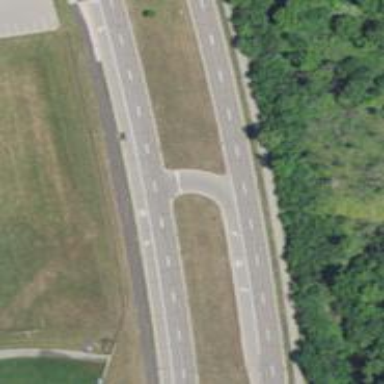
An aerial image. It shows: Secondary link road with asphalt surface.